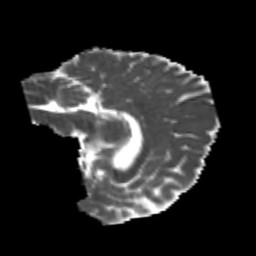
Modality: MD
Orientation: sagittal
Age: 24
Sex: female
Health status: healthy
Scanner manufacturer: philips
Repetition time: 7.388 s
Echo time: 0.08599 s